Interaction volume radius: 5 \u00c5
Interaction volume height: 15 \u00c5
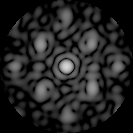
Disorder parameter: 0.4567